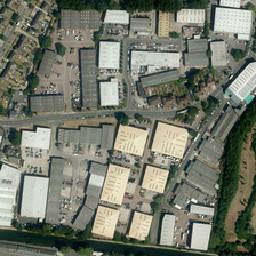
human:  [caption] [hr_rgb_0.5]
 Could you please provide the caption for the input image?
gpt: the white square and rectangle workshops distribute on the either side of the road .

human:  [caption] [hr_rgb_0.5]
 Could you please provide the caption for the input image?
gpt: There is a road by the river. There is a factory beside it. There are several cars beside two rows of trees.

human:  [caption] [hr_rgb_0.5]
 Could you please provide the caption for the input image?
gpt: There is a factory where there is a car parked near two rows of trees besides the road.

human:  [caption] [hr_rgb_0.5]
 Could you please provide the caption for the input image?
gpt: This is a rich industrial area with many parking lots.

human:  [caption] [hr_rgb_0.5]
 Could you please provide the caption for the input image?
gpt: It's a thriving industrial area with lots of cars parked here.